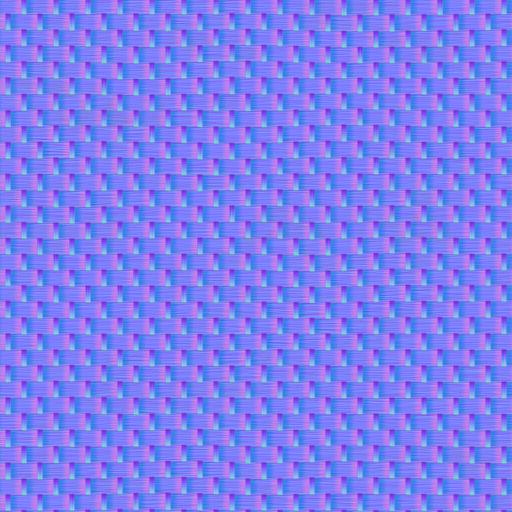
brown fabric pattern weave woven